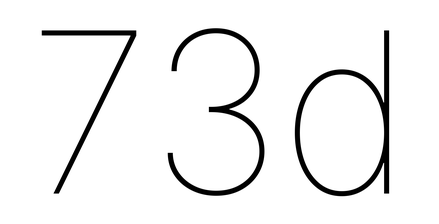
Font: Inter_Thin